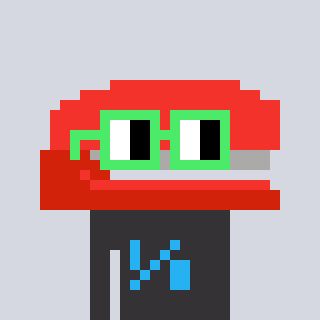
a pixel art character with square light green glasses, a stapler-shaped head and a grayscale-colored body on a cool background